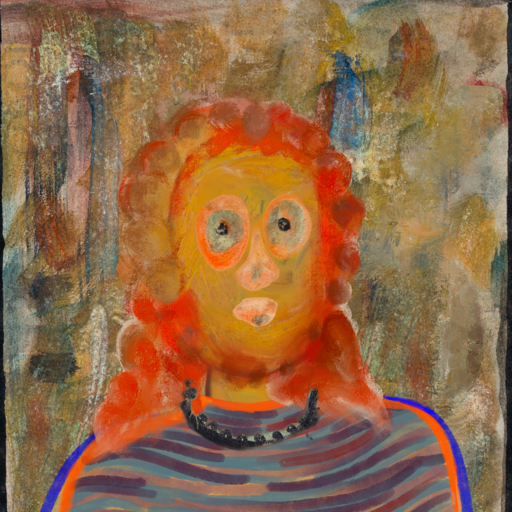
Background: Pipe, Head And Neck Front: After_Raid, Face Front: Childish, Bust: Experience, Hair Front: Rupkatha, Head Accessory: Blank, Second Necklace: Blank, Necklace: Childish, Baby: Blank